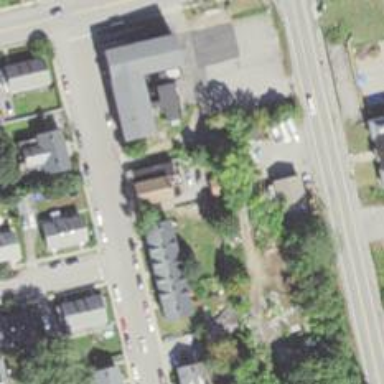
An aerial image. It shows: Residential driveway designated as service road.